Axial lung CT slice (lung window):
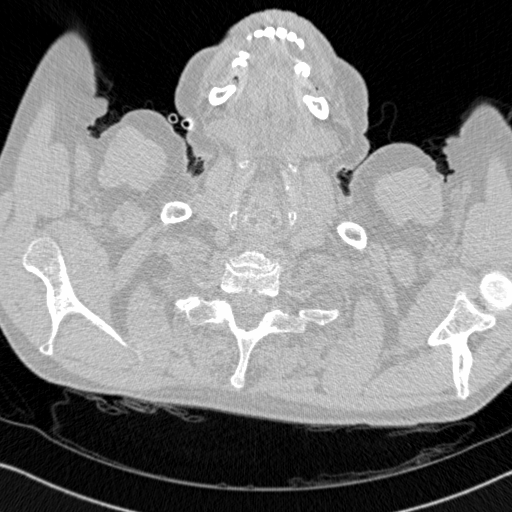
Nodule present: no